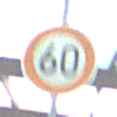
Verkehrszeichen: Geschwindigkeit60
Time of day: Midday
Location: Outdoor (Nature)
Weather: PartlyCloudy
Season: NotSpecified
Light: Natural